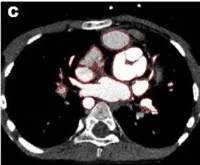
Views of the computed tomography imaging dataset ; the red outline in panel.
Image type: radiology (ct)